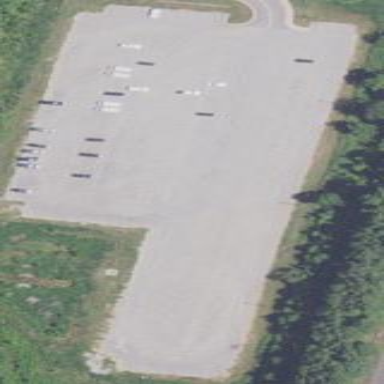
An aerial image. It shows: Overflow parking area with gravel surface.